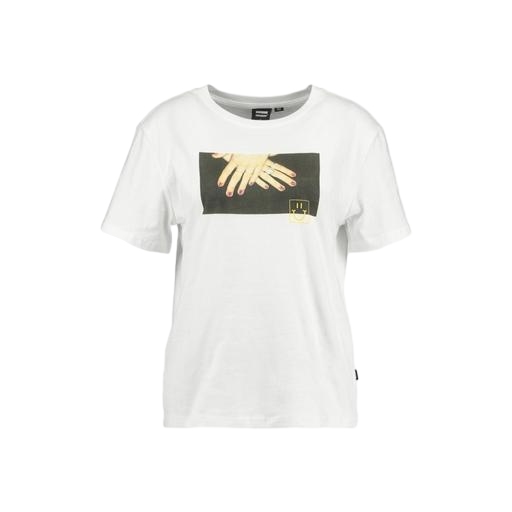
graphic t-shirt, graphic tee, white woman's tee, white background